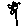
Label: flower